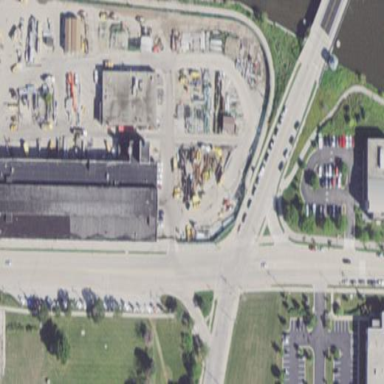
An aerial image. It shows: Industrial building with astylistic utilitarian architecture.